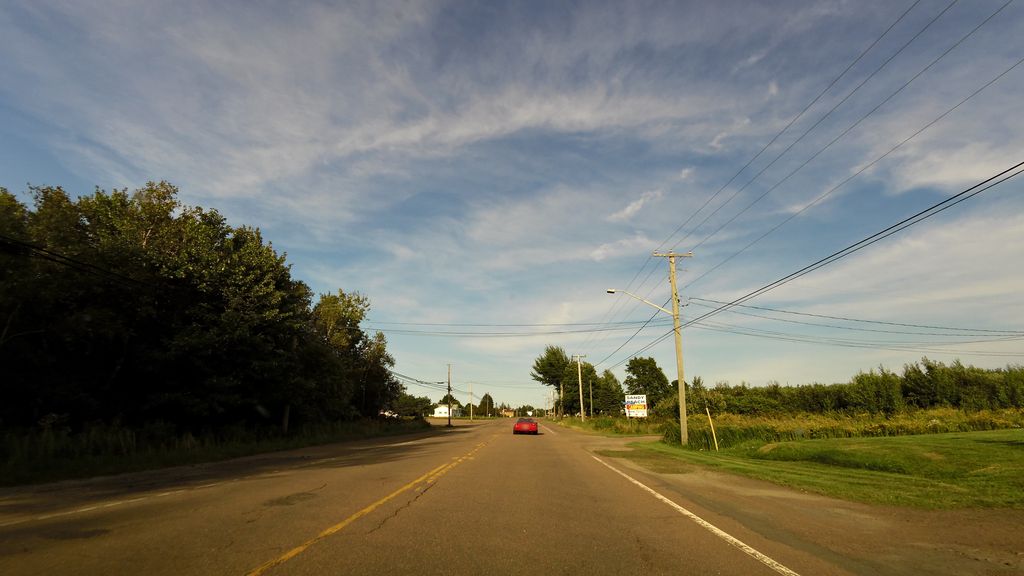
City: charlottetown